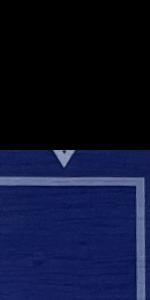
Label: Empty